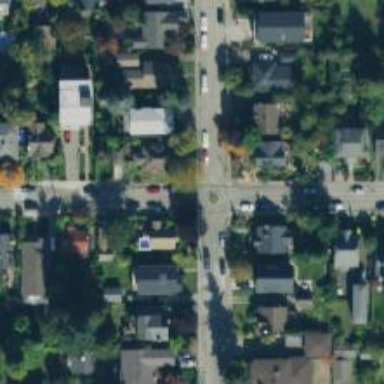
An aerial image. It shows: Residential road with separate sidewalk.